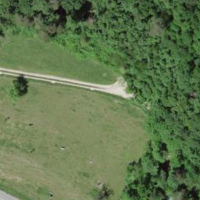
EUNIS habitat code: 41
Species observed at this site:
Convolvulus arvensis